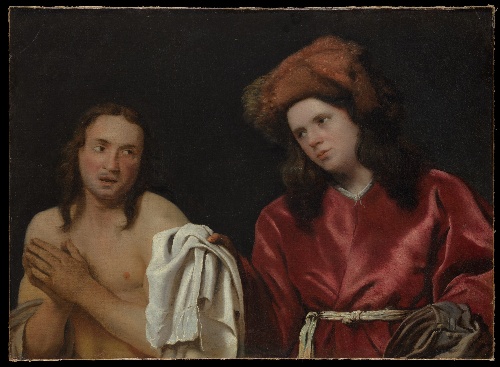
Title: Clothing the Naked
Artist: Michiel Sweerts
Artist bio: Flemish, Brussels 1618–1664 Goa
Date: ca. 1661
Object type: Painting
Classification: Paintings
Medium: Oil on canvas
Dimensions: 32 1/4 x 45 in. (81.9 x 114.3 cm)
Department: European Paintings
Credit line: Gift of Mr. and Mrs. Charles Wrightsman, 1984
Accession year: 1984
Repository: Metropolitan Museum of Art, New York, NY
Tags: Men